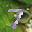
Label: 7